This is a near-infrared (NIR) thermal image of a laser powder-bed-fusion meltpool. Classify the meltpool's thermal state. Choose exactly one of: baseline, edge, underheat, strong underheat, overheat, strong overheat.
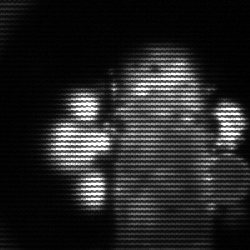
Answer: strong underheat